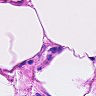
Metastatic tissue present: no